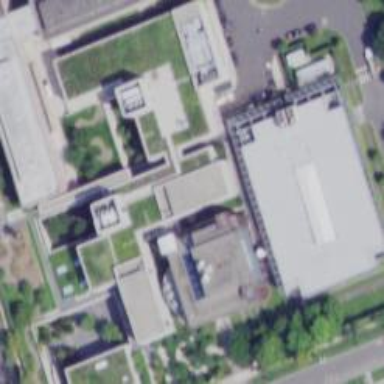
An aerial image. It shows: University building.